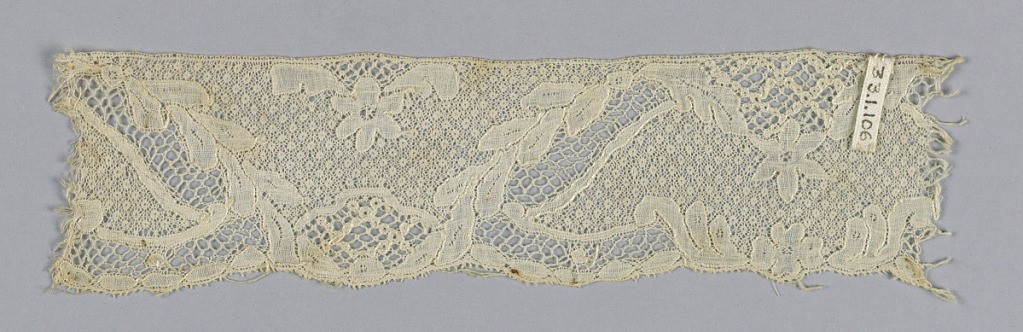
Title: Fragment
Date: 18th century
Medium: linen Technique: bobbin lace, Mechlin style
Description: Louis XV pattern, ''fond de neige''.